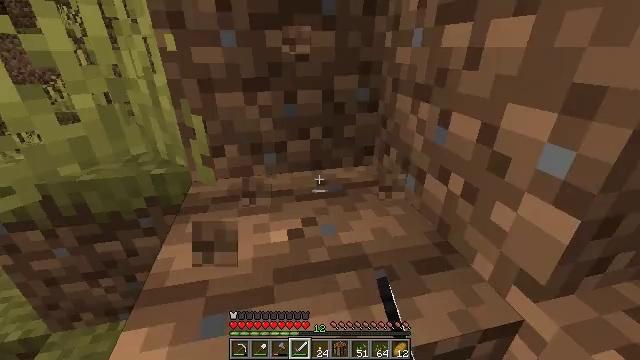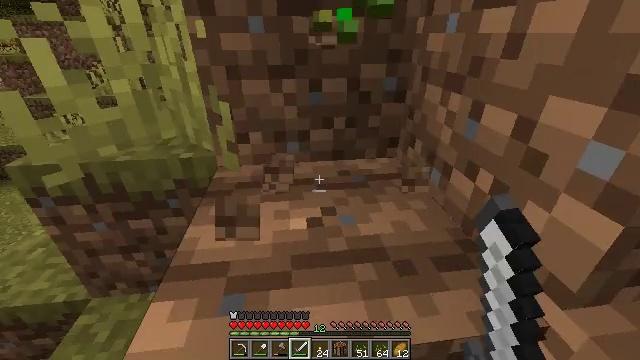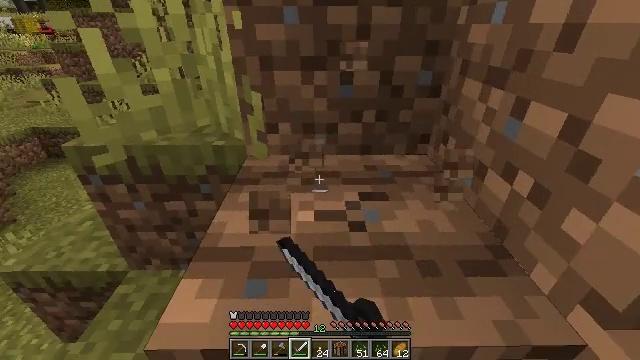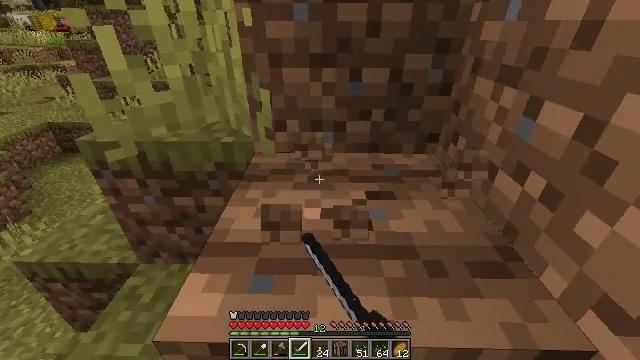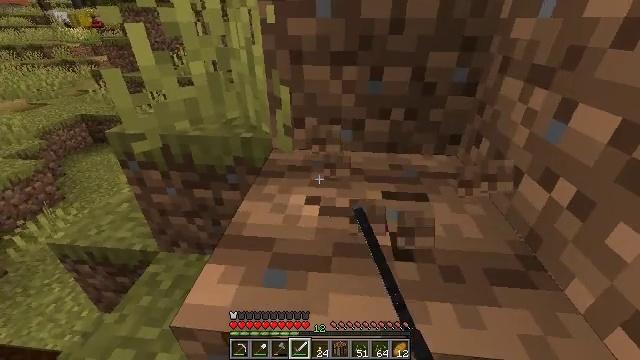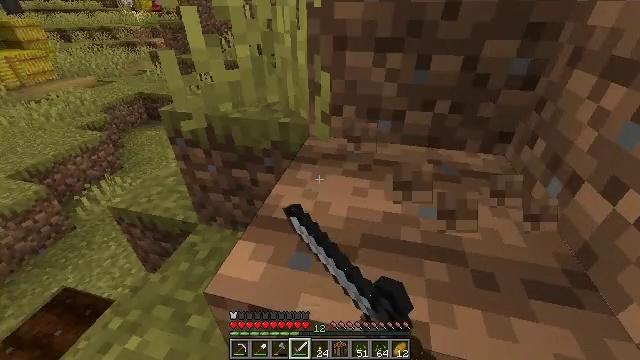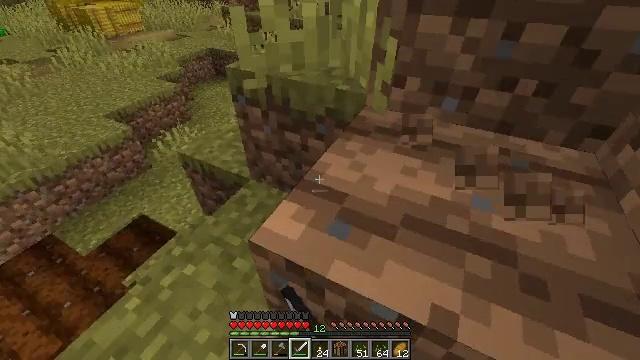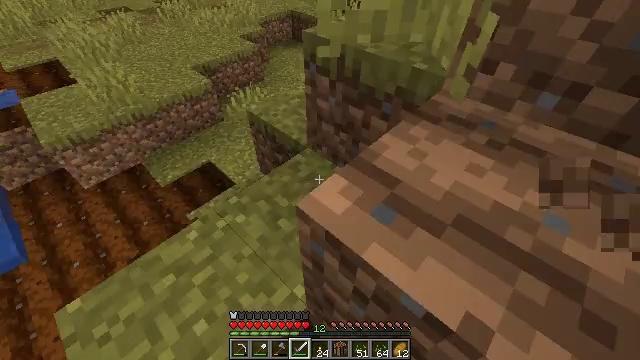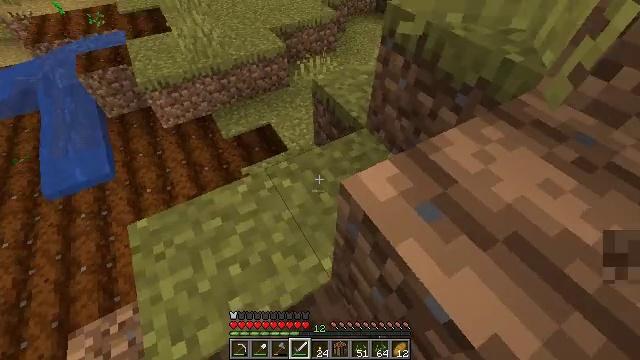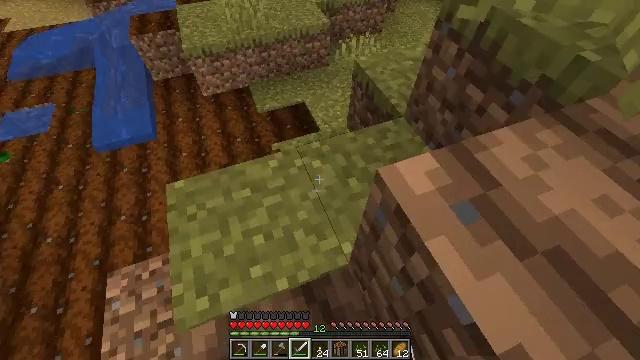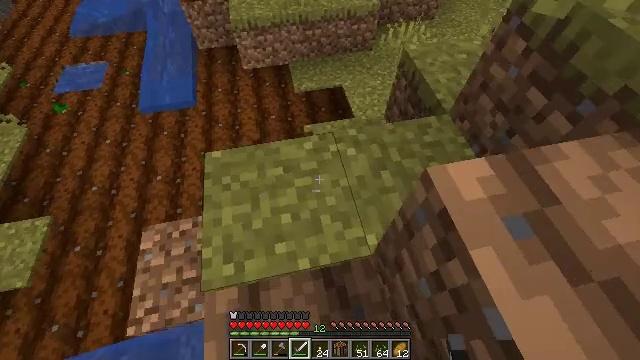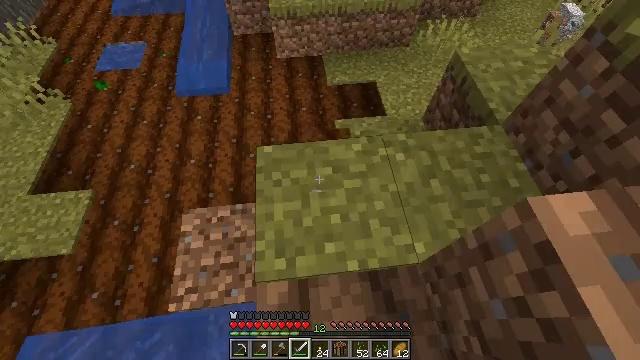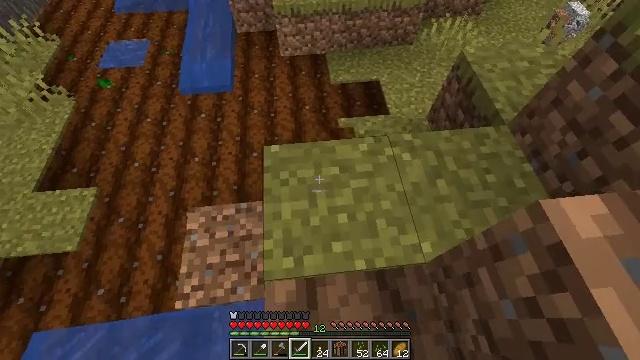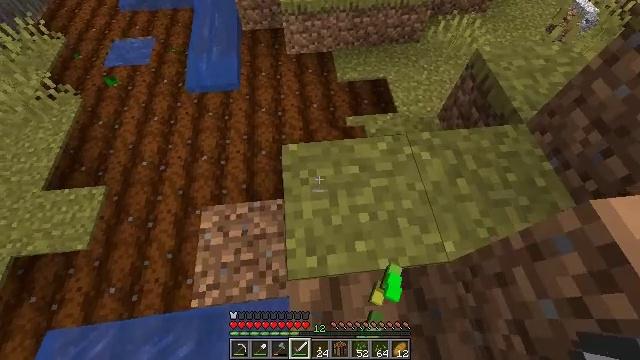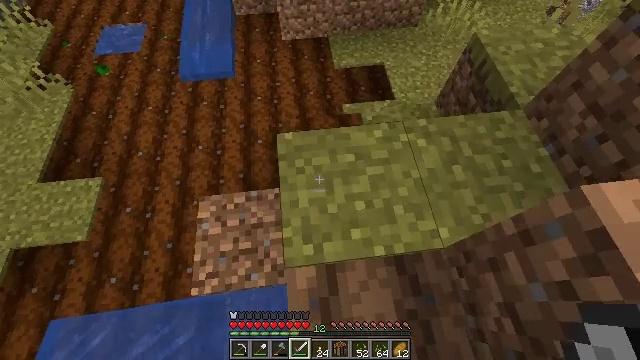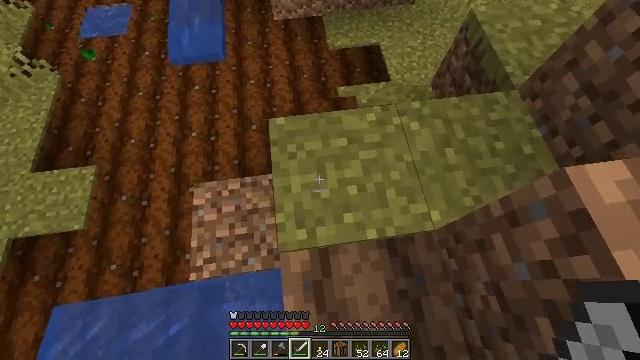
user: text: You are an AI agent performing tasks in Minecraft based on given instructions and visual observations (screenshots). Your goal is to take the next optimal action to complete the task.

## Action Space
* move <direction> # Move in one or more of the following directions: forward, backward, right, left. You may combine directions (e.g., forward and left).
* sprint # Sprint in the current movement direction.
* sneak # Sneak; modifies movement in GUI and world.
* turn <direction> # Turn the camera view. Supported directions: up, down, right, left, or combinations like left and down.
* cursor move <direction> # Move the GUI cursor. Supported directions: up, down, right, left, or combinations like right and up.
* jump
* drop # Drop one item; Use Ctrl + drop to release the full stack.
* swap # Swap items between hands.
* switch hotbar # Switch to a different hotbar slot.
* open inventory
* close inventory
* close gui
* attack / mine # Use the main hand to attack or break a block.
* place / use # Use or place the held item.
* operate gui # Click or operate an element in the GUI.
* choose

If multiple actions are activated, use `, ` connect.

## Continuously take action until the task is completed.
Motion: motion action
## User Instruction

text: Clear the melon stem from the farmland.
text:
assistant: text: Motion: turn left and down, attack / mine
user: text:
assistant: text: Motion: turn left and down, attack / mine
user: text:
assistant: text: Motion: turn left, attack / mine
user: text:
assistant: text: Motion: turn left, attack / mine
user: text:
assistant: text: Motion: turn left and down
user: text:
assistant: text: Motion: turn left and down
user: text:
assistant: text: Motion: turn left and down
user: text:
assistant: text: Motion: turn left and down
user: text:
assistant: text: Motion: move left, turn left and down
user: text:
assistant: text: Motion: move left, turn left and down
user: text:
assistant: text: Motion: move left, turn left and down
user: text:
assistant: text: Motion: no_op
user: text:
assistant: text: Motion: no_op
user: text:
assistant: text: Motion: move right, turn down
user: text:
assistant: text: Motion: move right, turn right and down
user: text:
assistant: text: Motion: move forward and move right, turn down
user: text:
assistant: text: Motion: move forward and move right, turn down
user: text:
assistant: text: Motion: move forward and move left, turn down
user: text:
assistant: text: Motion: move forward and move left, turn down
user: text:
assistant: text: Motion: move forward and move left, turn down
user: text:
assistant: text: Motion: move forward and move left, turn down
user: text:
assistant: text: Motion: move forward, turn right and down
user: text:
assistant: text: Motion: turn down
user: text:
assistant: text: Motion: turn right and down
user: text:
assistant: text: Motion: turn right
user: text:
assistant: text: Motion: turn right and up
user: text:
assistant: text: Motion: turn right and up
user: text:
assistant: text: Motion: turn up, attack / mine
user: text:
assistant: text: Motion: attack / mine
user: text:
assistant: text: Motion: attack / mine